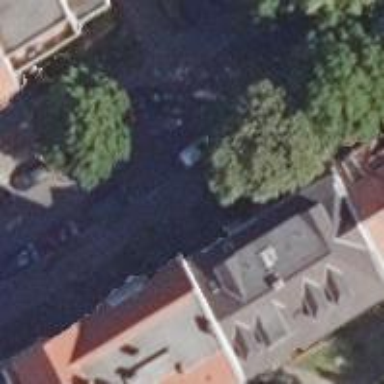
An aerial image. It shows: View of apartment building.